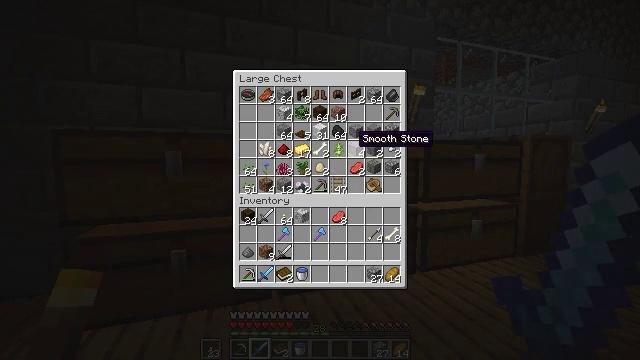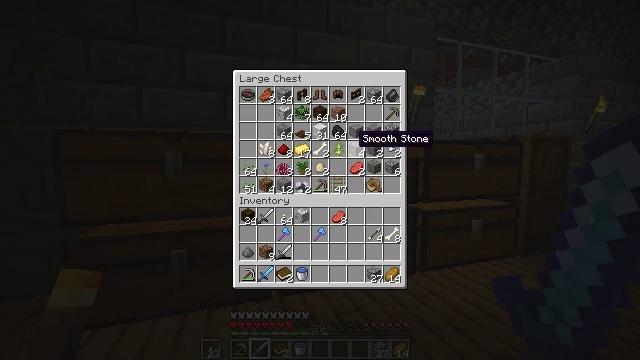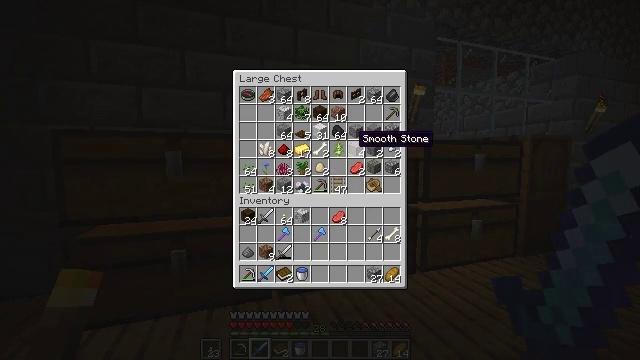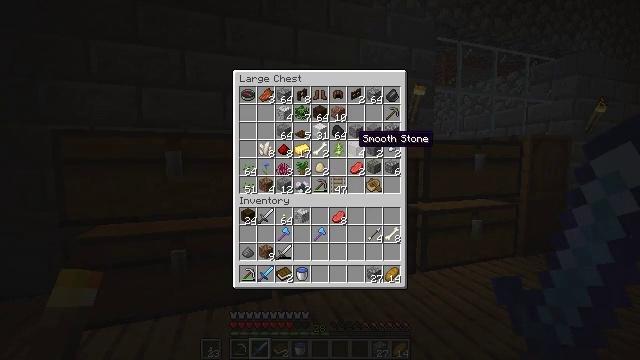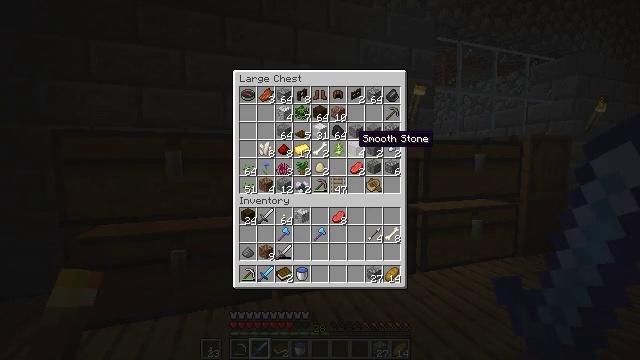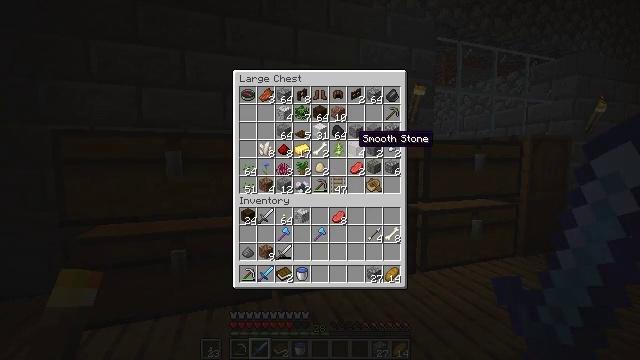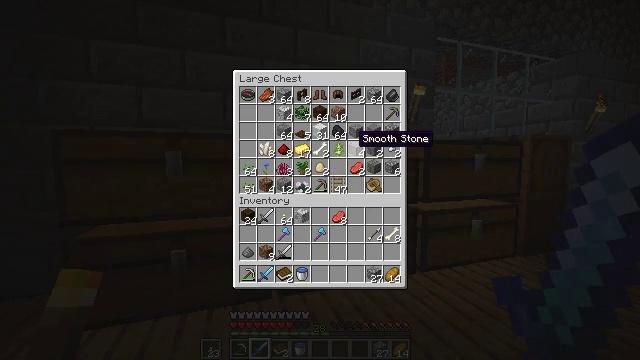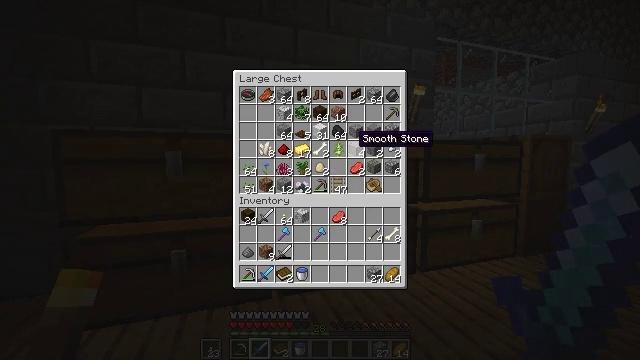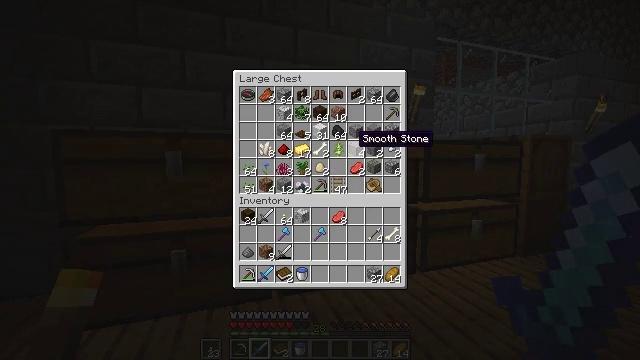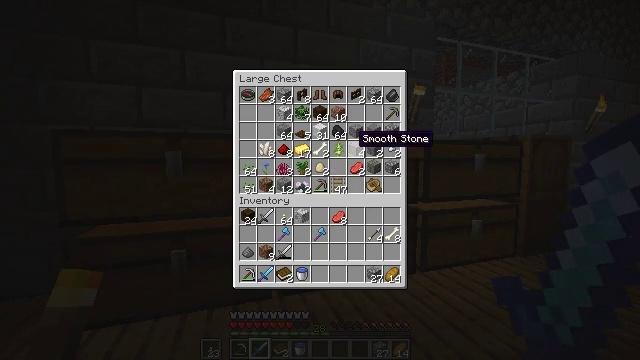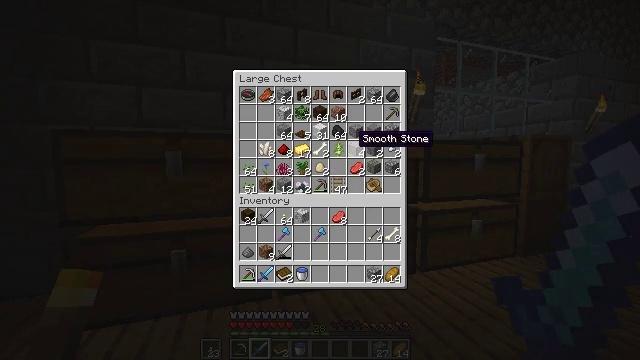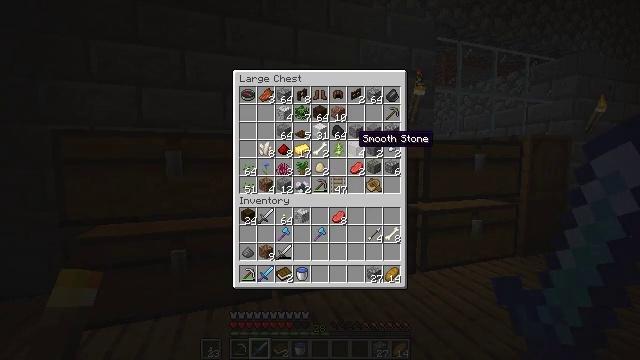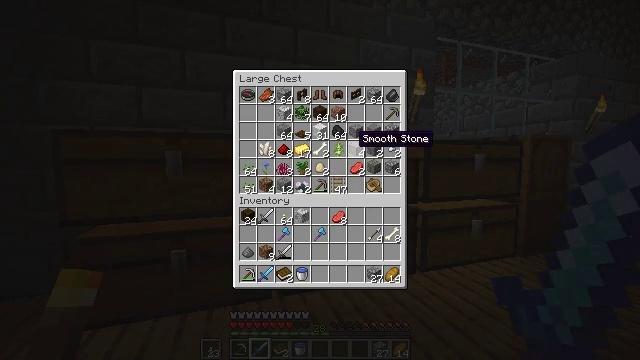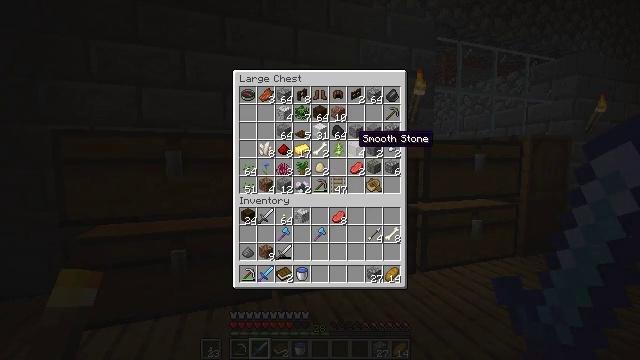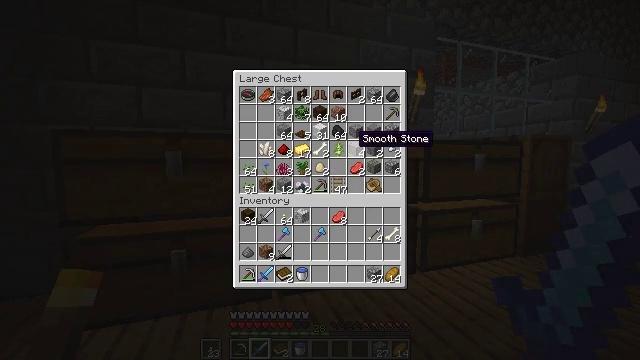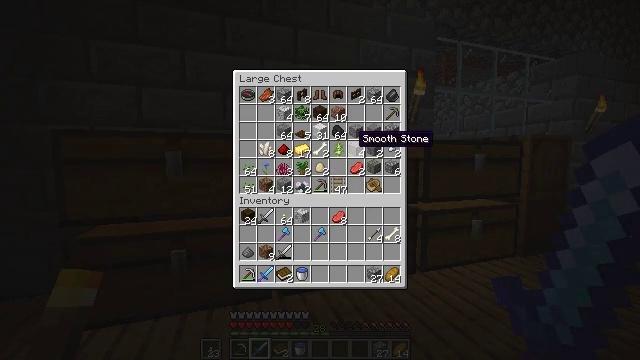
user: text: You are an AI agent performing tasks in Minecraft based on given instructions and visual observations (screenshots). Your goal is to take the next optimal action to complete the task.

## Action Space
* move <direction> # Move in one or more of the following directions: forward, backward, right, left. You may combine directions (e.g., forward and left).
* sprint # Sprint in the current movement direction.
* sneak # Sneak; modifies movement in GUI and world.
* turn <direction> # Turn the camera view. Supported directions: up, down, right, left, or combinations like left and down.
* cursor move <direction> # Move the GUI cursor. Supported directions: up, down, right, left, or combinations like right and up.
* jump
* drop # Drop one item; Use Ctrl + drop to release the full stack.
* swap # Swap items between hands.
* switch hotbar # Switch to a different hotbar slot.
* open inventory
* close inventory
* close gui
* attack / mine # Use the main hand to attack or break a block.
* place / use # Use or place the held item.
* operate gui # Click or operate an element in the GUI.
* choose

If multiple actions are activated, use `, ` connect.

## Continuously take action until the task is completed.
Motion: motion action
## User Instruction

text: Craft a map by arranging paper and a compass on a crafting table.
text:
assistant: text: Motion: no_op
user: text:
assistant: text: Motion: no_op
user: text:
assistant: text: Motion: no_op
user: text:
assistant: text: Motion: no_op
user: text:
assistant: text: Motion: no_op
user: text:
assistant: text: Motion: no_op
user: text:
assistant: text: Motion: no_op
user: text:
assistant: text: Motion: no_op
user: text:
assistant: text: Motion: no_op
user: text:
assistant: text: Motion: no_op
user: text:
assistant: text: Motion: no_op
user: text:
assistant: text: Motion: no_op
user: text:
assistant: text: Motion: no_op
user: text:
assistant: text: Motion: no_op
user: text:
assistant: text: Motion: no_op
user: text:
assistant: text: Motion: no_op
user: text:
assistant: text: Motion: no_op
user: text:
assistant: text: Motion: no_op
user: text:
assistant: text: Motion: no_op
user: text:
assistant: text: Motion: no_op
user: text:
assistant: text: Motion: no_op
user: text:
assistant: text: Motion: no_op
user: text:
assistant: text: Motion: no_op
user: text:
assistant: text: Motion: no_op
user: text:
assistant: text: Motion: no_op
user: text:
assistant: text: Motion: no_op
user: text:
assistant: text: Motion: no_op
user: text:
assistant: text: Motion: no_op
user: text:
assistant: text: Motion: no_op
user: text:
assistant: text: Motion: close gui